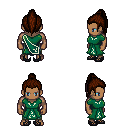
a pixel art fantasy rpg character, male body template, human, dark skin, sash dress, teal pants, brown long topknot hairstyle, ghillies, four views (front, back, left, right), 2x2 character sprite sheet, small pixel art, hard edges, no anti-aliasing